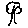
Label: tree